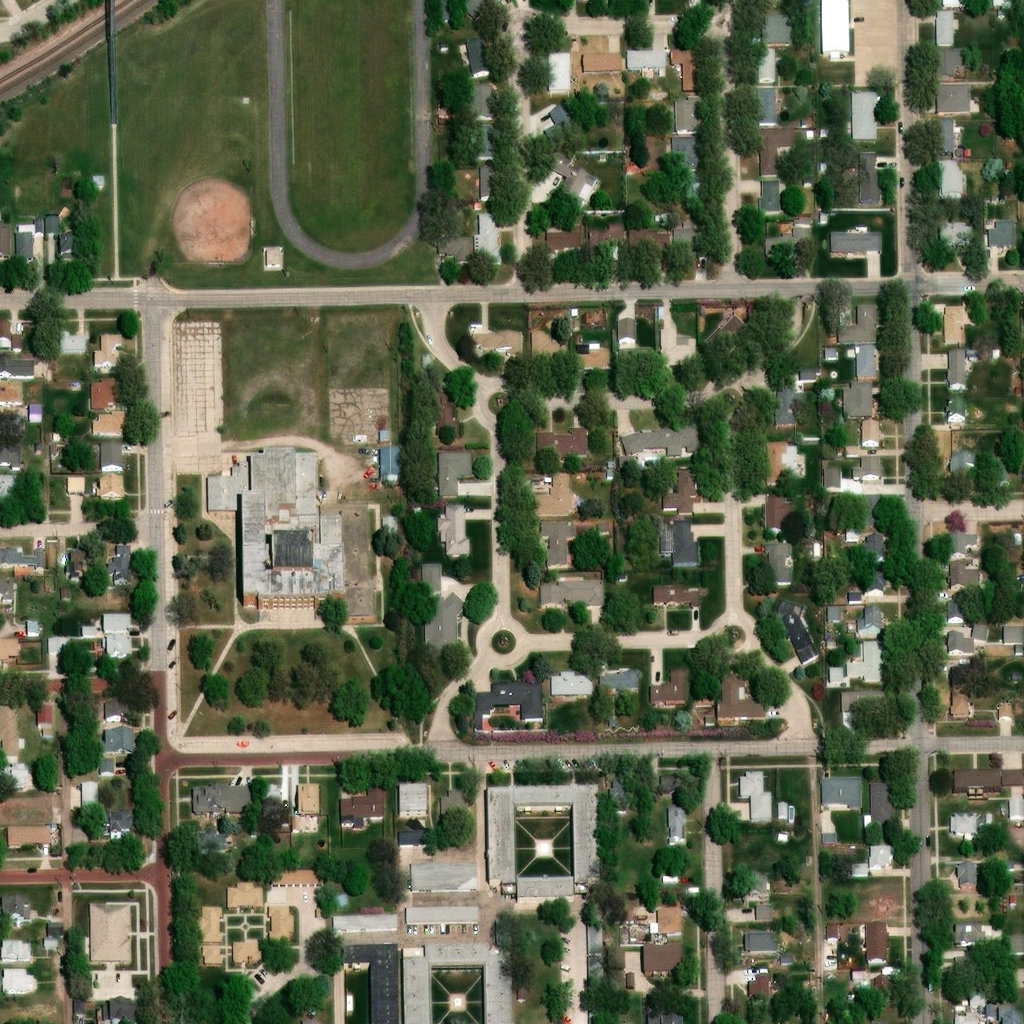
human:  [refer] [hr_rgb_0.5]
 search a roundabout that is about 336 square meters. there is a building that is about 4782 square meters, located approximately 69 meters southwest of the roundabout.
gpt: <box>[[46, 36, 50, 41, 0]]</box>